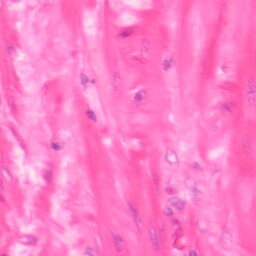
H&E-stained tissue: Colon